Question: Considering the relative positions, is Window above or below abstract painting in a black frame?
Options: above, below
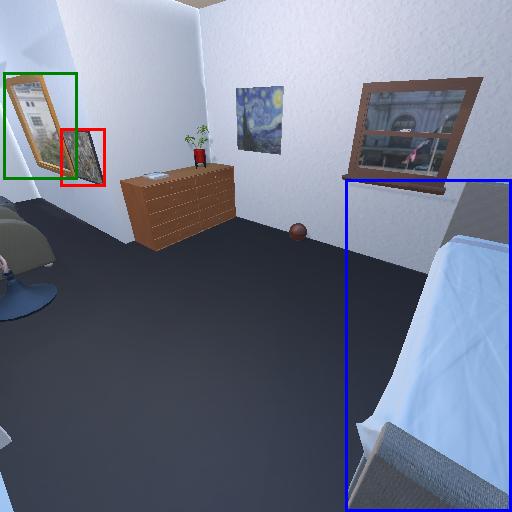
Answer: above